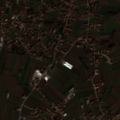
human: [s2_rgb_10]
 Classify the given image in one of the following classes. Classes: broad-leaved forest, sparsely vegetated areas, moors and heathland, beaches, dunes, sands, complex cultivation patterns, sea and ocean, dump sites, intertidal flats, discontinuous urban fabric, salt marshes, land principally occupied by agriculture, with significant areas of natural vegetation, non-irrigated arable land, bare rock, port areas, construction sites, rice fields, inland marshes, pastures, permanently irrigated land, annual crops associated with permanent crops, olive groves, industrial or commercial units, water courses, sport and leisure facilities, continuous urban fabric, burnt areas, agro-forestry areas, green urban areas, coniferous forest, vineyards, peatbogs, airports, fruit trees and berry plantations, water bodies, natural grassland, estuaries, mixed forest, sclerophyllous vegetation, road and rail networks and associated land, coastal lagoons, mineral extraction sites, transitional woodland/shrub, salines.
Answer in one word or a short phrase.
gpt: discontinuous urban fabric, non-irrigated arable land, complex cultivation patterns